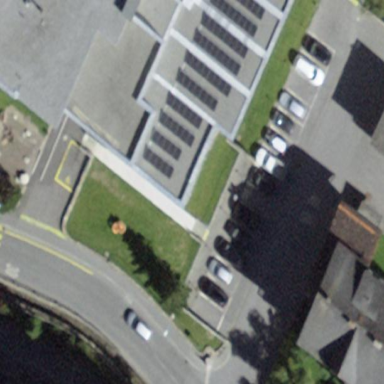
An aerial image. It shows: Parking area with surface.